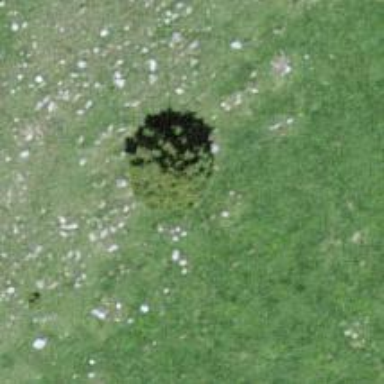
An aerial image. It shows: Needle-leaved tree in nature.